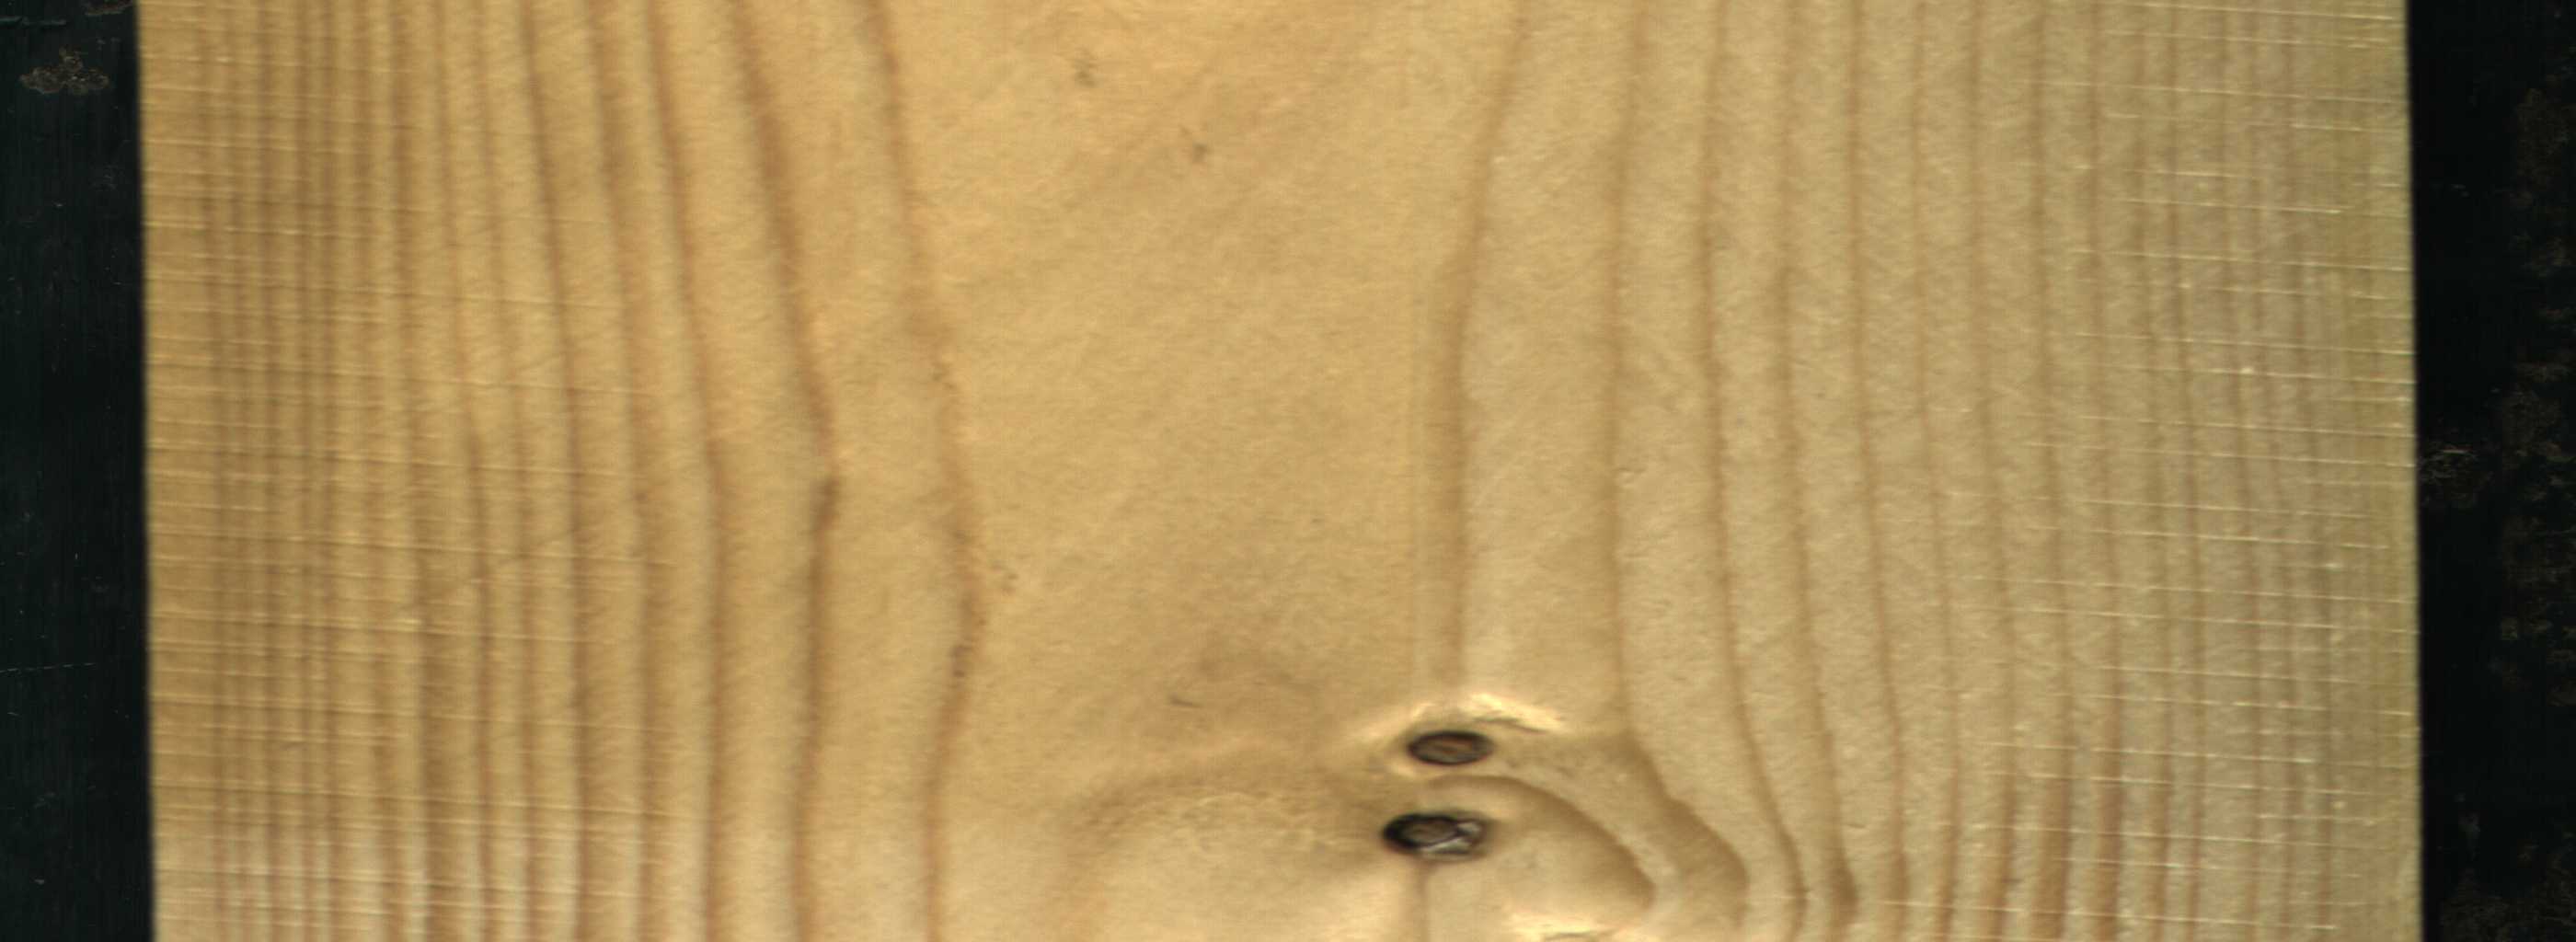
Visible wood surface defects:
Dead_Knot
Dead_Knot